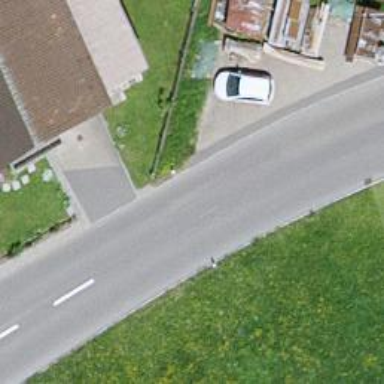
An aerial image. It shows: Asphalt tertiary road without sidewalk.